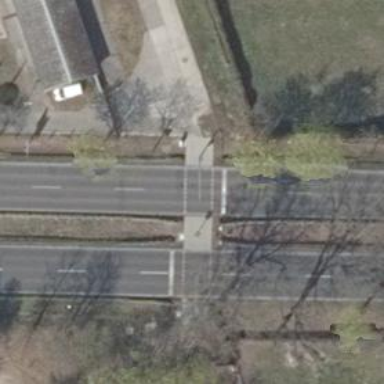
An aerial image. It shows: Footway crossing with traffic signals and pedestrian island.